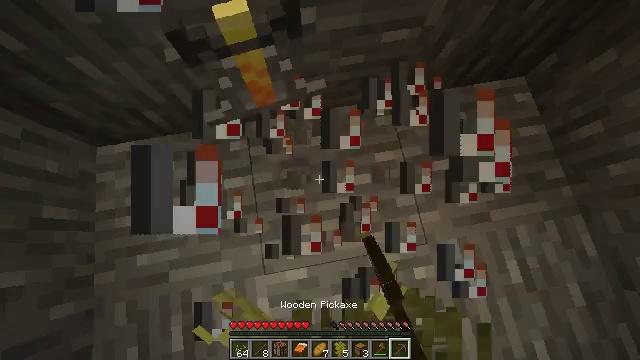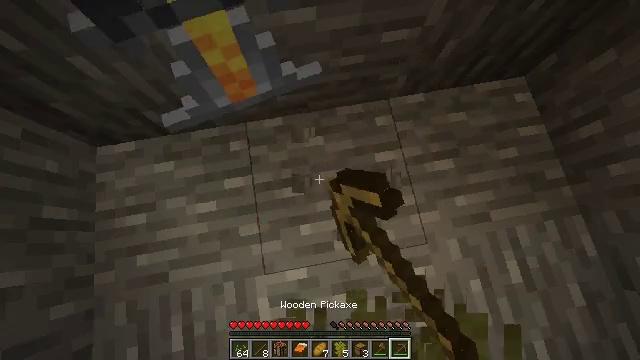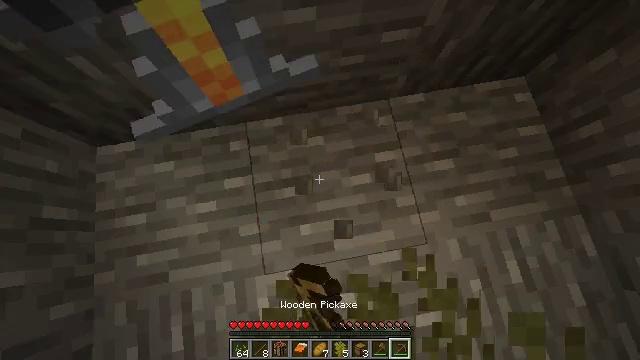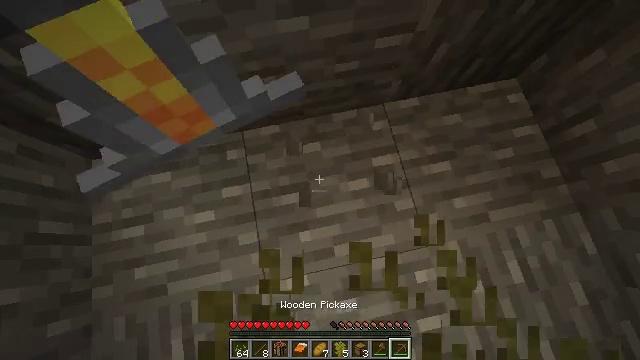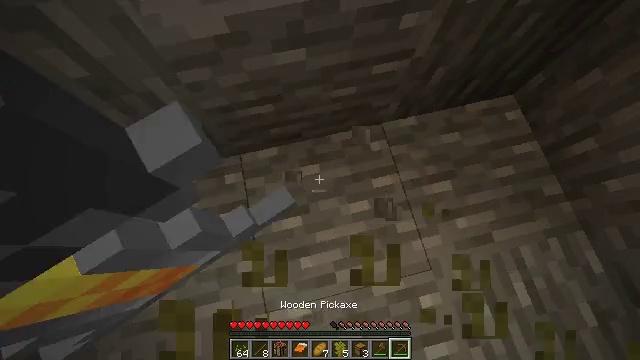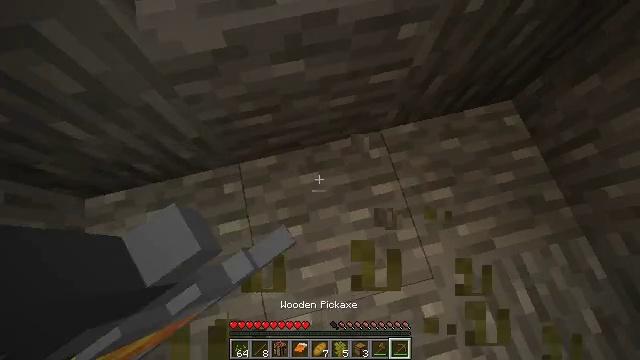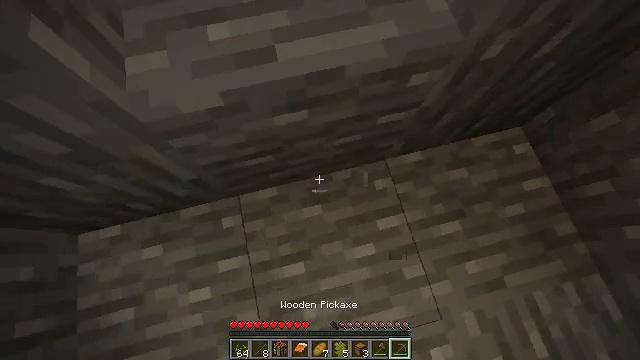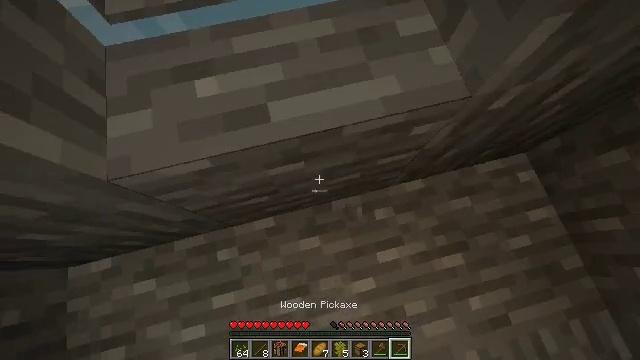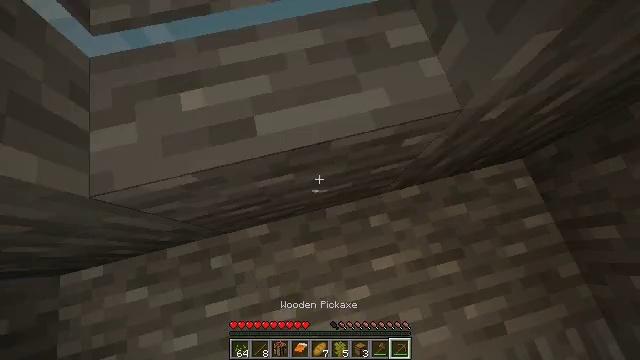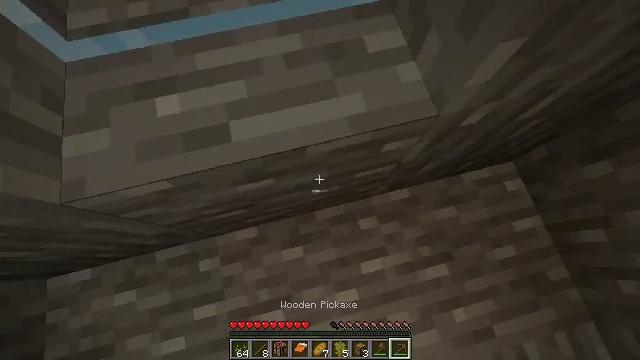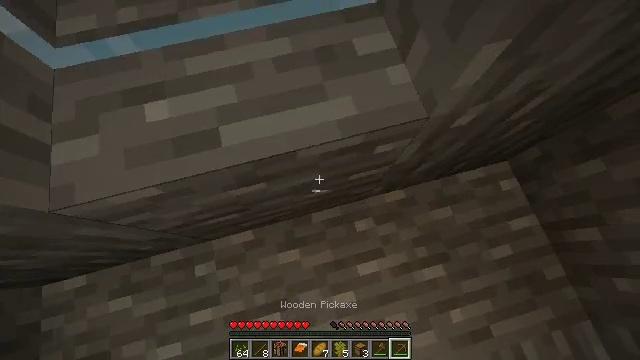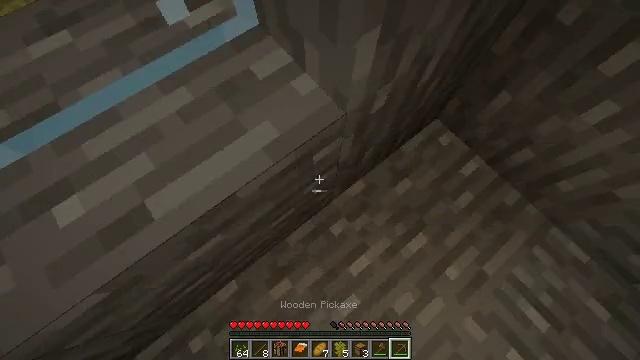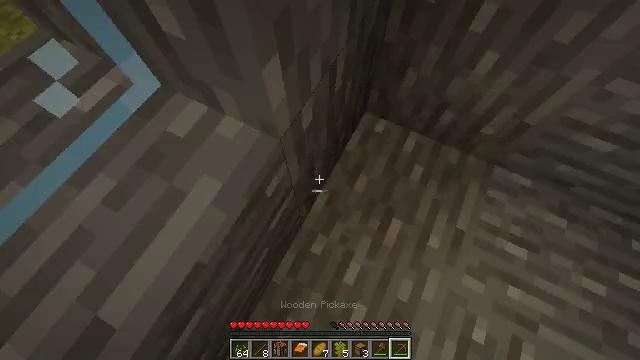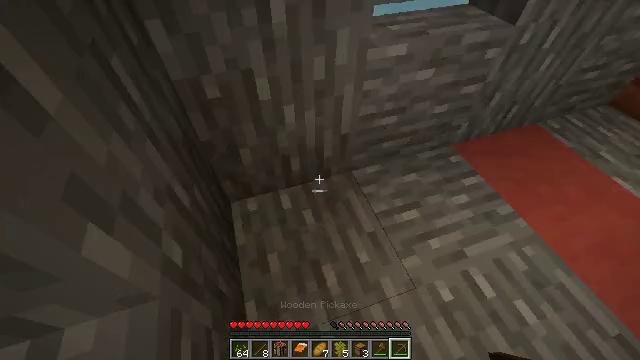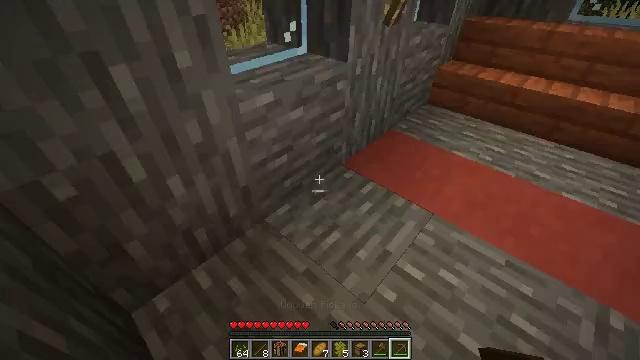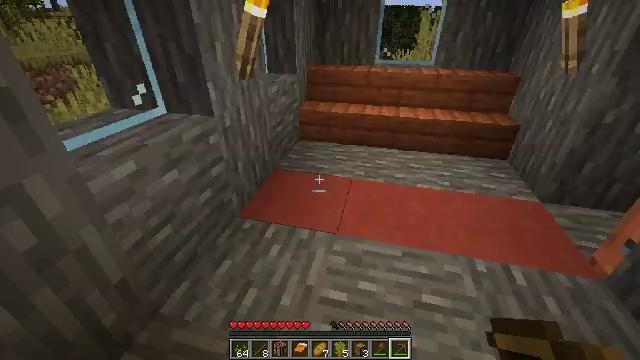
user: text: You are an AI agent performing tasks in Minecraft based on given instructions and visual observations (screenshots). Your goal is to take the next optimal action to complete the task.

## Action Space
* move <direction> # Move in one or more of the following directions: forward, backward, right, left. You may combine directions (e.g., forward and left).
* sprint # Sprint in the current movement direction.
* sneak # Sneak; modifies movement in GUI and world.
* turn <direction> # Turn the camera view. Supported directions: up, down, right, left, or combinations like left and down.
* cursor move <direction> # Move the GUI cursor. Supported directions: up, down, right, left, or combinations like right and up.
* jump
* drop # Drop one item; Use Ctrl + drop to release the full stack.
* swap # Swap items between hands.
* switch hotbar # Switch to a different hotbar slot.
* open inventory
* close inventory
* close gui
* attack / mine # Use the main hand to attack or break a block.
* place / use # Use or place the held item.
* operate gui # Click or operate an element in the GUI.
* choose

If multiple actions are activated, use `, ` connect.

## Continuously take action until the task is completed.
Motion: motion action
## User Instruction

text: Collect a hay block for crafting.
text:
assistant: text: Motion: attack / mine
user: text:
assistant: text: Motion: attack / mine
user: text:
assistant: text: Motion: turn right and up
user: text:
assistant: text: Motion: move forward, turn right and up
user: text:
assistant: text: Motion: move forward
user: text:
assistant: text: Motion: move forward
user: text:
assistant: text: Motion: move forward
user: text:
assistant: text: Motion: move forward
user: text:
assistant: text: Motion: move forward
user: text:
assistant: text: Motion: move forward
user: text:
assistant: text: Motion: turn right and up
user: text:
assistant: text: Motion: turn right and up
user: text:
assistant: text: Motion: turn right and up
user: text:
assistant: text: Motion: turn right and up
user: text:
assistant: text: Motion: turn right and up
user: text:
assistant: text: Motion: turn right and up
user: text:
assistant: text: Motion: turn right and up
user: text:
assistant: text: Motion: turn right and up
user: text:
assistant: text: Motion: turn right
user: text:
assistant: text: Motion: no_op
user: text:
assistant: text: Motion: open inventory
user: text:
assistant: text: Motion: open inventory
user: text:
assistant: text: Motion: open inventory
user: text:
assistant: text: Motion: no_op
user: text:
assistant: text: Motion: no_op
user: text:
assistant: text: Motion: no_op
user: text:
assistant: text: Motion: no_op
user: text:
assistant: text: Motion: no_op
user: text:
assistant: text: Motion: no_op
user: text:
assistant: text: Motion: no_op